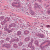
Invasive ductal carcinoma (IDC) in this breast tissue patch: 0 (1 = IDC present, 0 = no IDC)